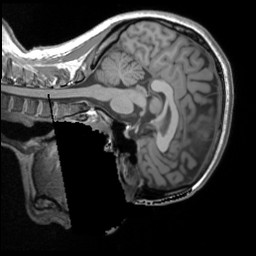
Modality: T1w
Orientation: sagittal
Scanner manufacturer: siemens
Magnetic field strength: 3 T
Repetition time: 1.9 s
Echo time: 0.00267 s